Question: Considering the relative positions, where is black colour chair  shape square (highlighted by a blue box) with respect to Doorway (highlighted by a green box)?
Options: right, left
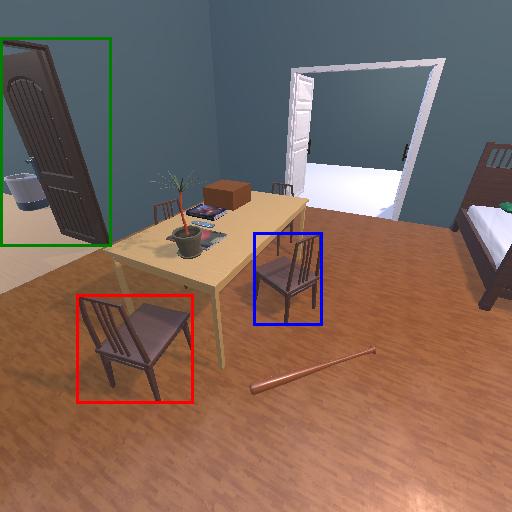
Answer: right